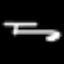
Label: frog